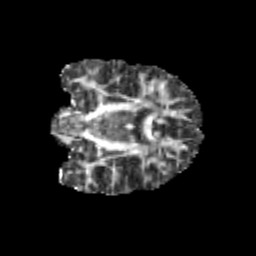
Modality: FA
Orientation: coronal
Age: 10
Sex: male
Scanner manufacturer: siemens
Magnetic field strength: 3 T
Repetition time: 3.8 s
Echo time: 0.07 s